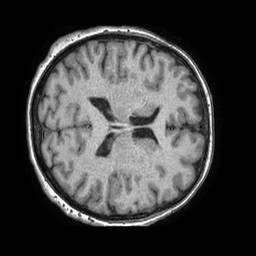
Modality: T1w
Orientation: axial
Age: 70
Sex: female
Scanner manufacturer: philips
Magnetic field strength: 1.5 T
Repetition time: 0.007553 s
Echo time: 0.003435 s